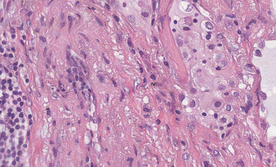
Tumor epithelial tissue: no
Tumor-associated stroma tissue: yes
Normal tissue: no